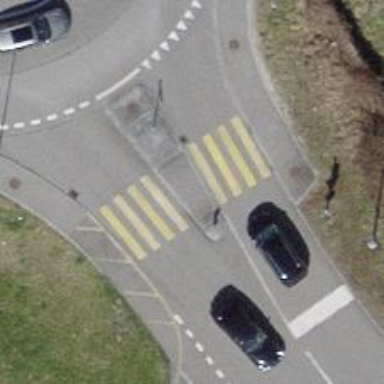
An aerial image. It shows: Unmarked zebra crossing with pedestrian island.